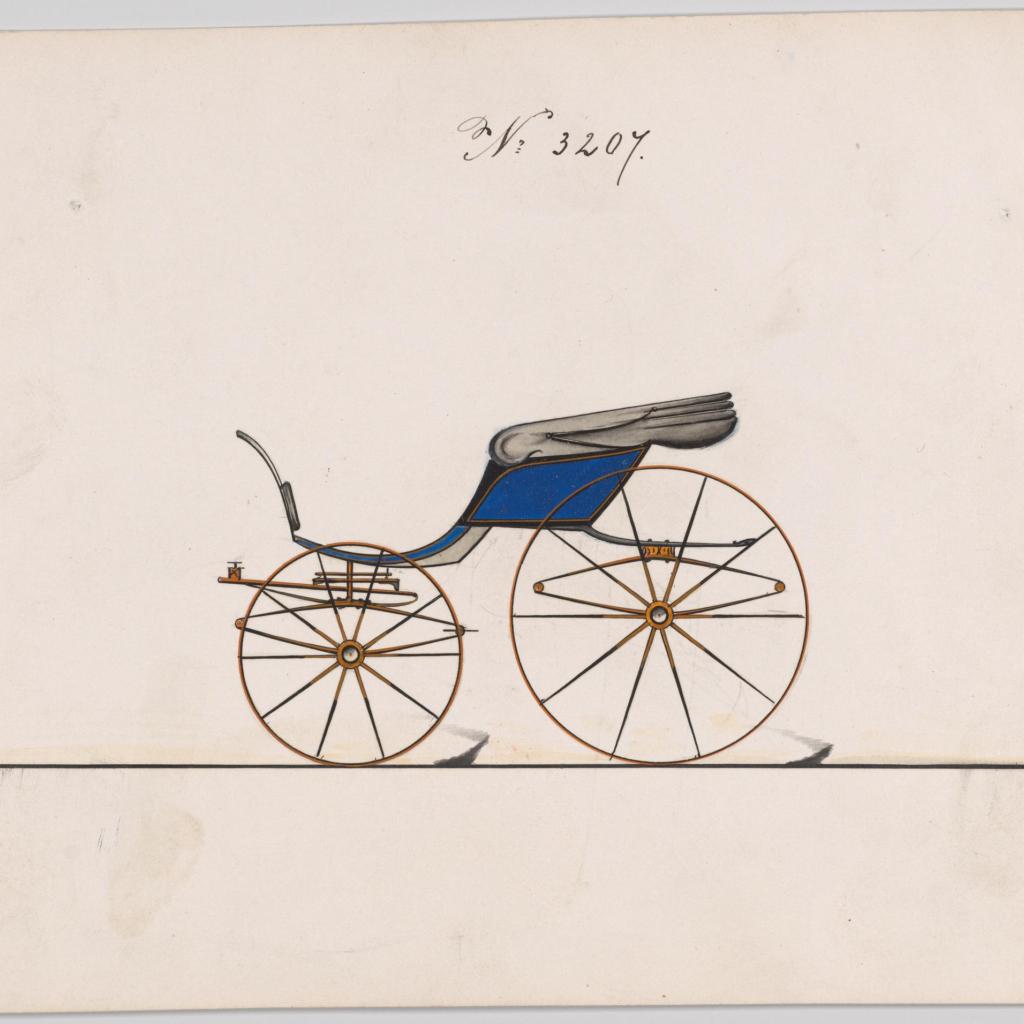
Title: Design for Pony Phaeton, no. 3207
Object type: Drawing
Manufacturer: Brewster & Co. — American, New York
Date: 1876
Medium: Pen and black ink, watercolor ans gouache with gum arabic
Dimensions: Sheet: 6 1/8 x 8 3/4 in. (15.6 x 22.2 cm)
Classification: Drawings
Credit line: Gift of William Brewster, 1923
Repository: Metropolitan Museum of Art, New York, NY